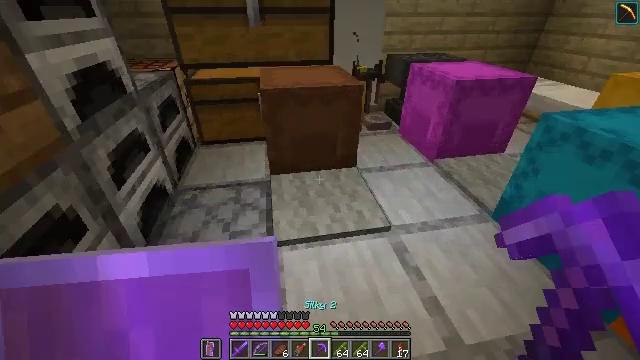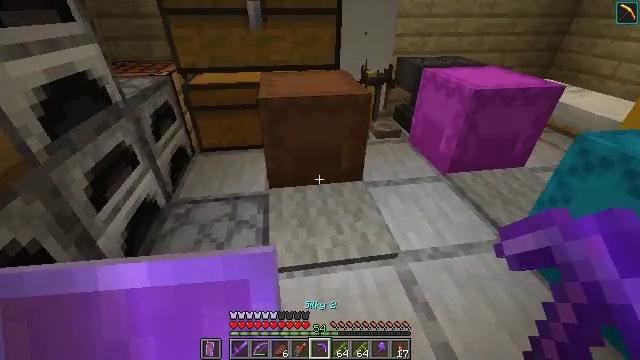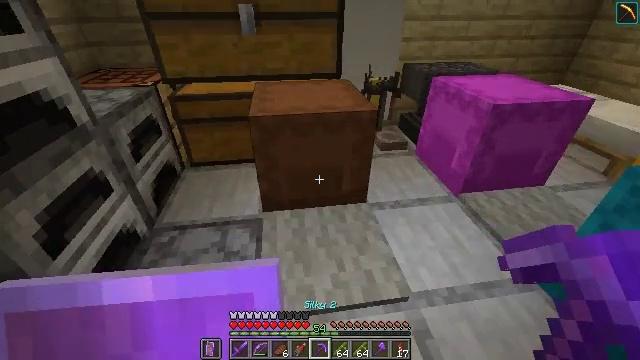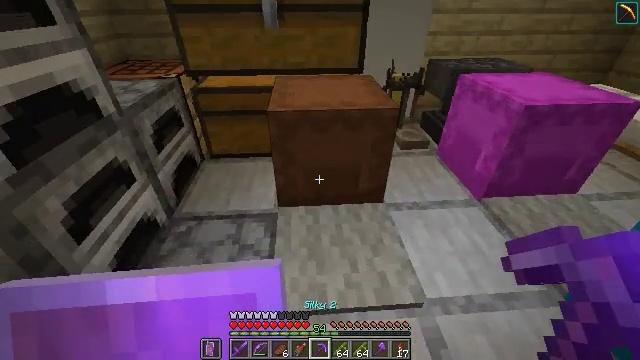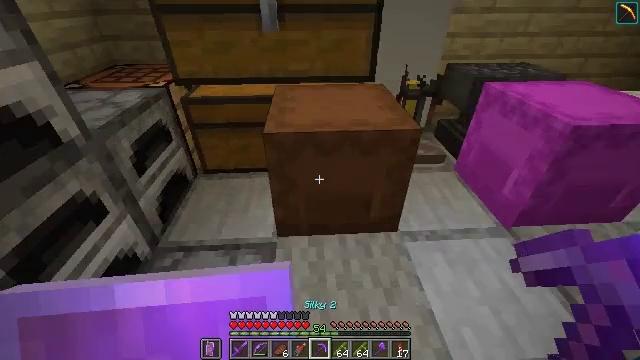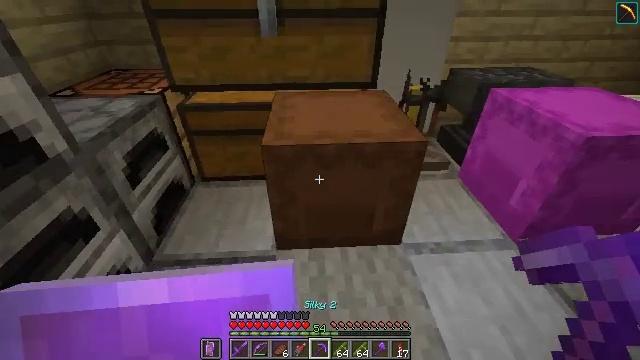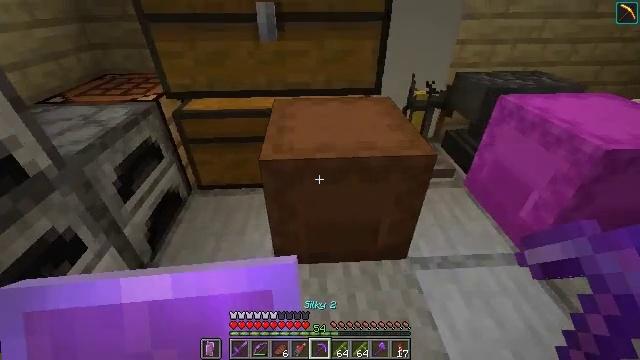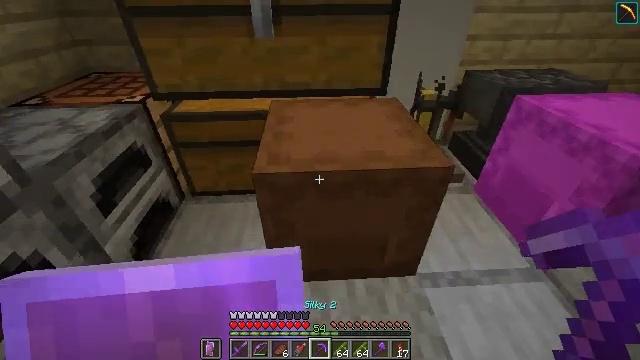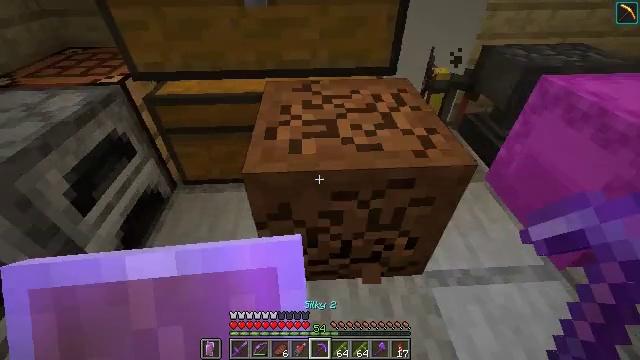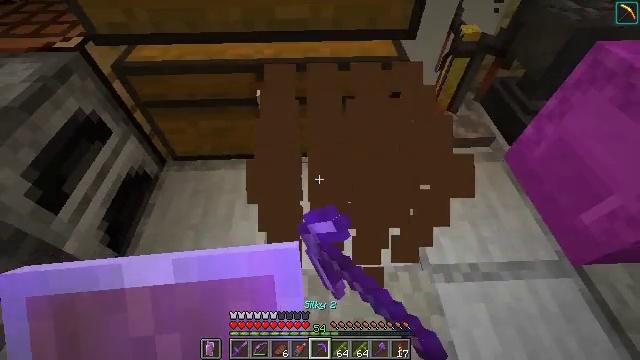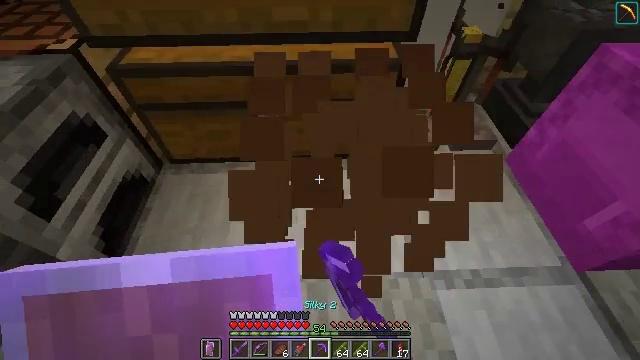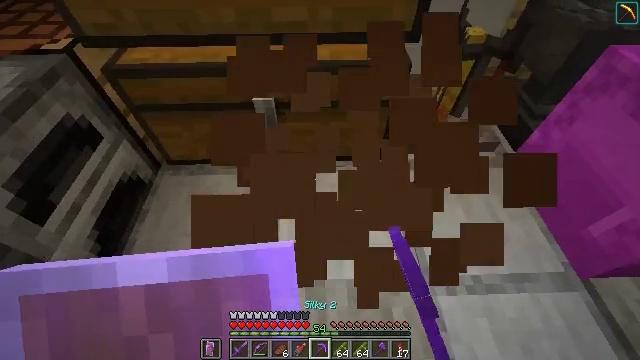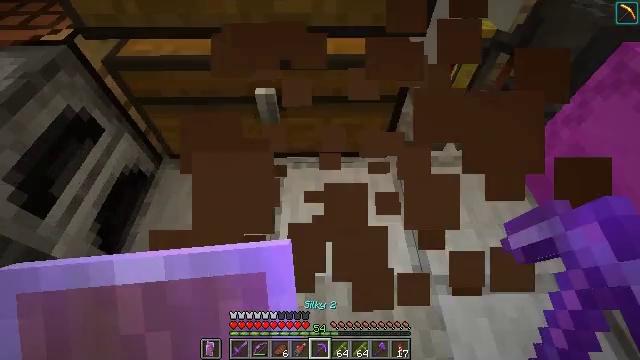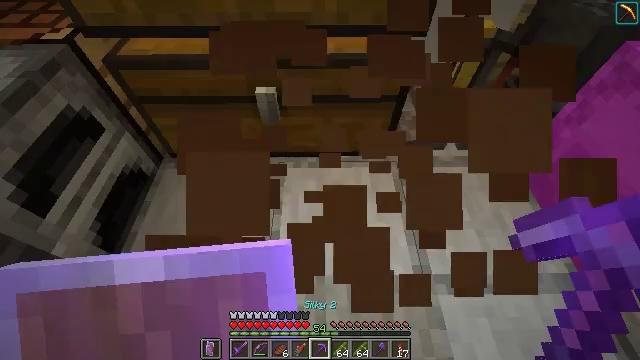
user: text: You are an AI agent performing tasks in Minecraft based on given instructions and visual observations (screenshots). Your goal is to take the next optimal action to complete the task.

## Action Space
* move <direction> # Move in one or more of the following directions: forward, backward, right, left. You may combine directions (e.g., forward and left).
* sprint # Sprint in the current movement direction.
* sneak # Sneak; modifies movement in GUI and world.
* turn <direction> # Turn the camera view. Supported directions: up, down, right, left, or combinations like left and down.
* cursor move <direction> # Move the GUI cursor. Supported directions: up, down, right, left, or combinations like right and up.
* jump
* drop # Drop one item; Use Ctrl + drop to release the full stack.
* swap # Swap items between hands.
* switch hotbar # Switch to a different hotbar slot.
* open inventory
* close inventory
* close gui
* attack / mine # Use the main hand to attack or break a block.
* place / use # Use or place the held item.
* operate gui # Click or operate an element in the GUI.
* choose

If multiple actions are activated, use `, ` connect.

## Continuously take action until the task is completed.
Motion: motion action
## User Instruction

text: Gather items from the brown shulker box by mining it.
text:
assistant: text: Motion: move forward, turn left
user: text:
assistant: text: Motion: move forward
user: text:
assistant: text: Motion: move forward, turn left and down
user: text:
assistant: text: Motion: move forward, turn left
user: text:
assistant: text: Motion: move forward
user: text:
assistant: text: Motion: move forward
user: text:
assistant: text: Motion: move forward
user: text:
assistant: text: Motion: move forward, turn down, attack / mine
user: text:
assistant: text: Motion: turn down, attack / mine
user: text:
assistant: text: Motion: no_op
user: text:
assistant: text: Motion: no_op
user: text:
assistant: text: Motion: turn left and down
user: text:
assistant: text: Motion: no_op
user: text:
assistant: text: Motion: no_op